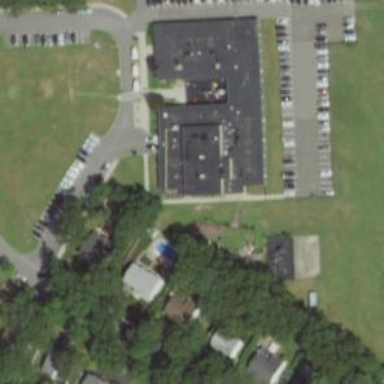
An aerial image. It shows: School.